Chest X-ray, AP view. Patient: 48 years old, sex F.
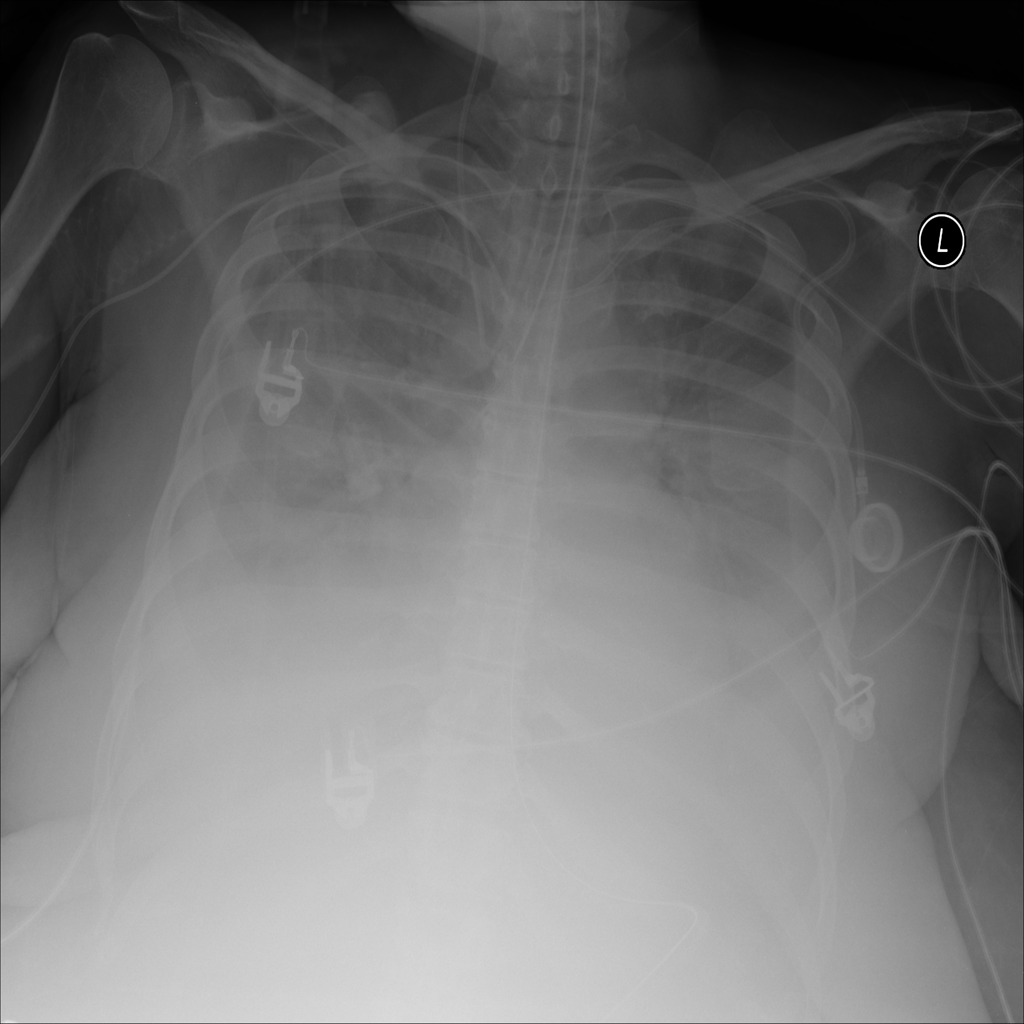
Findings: Effusion